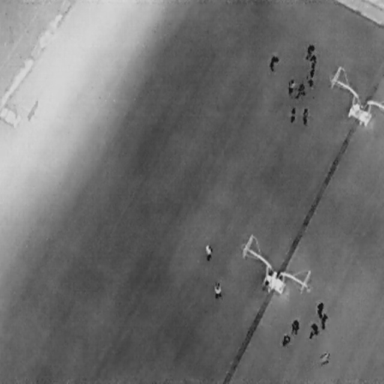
There are 16 People in the infrared image.